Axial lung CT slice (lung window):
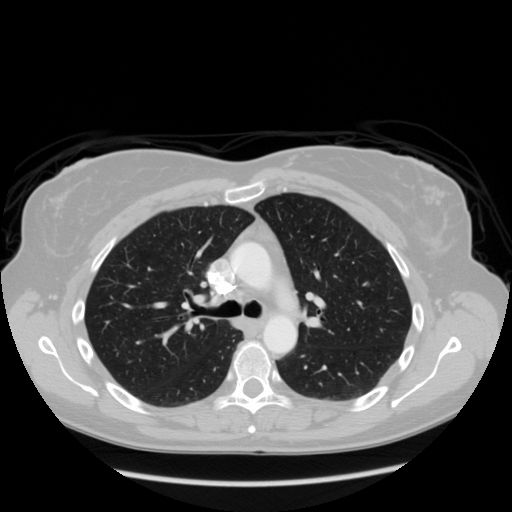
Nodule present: no